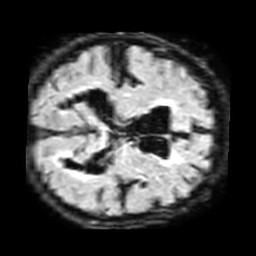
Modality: FLAIR
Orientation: axial
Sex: male
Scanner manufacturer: philips
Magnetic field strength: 1.5 T
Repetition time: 6 s
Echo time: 0.1016 s